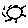
Label: sun